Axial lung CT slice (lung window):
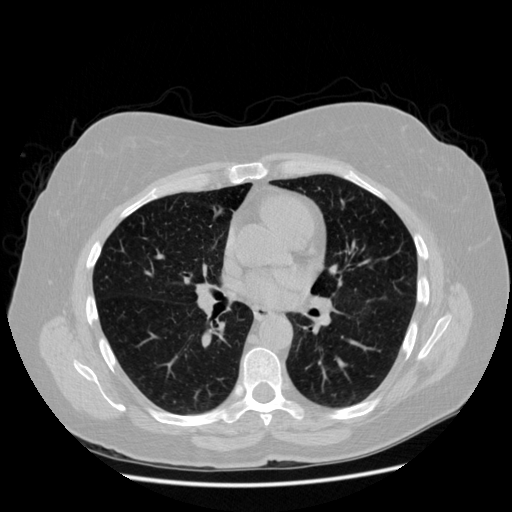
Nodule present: no